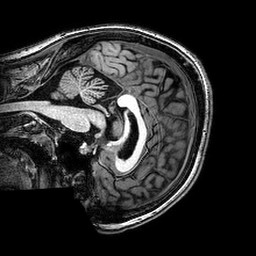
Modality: T1w
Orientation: sagittal
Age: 23
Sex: female
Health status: healthy
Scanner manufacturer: philips
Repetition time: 0.008228 s
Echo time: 0.00377 s